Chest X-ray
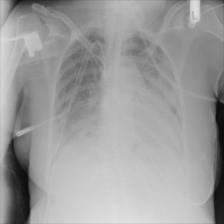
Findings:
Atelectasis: negative
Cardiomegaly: negative
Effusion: negative
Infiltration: positive
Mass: negative
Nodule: negative
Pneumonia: negative
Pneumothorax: negative
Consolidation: positive
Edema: negative
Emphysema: negative
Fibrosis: negative
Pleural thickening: negative
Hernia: negative